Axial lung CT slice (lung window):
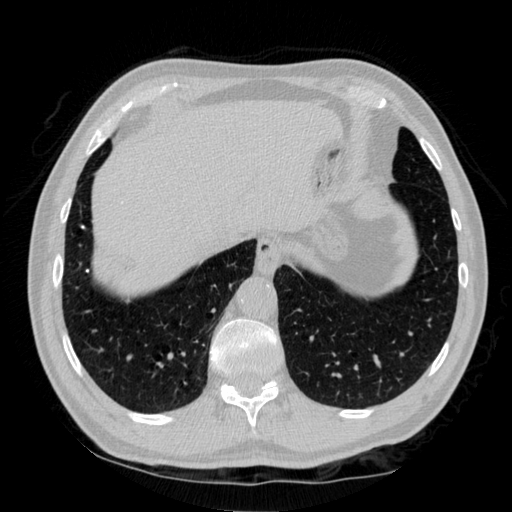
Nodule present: yes
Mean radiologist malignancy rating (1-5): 1